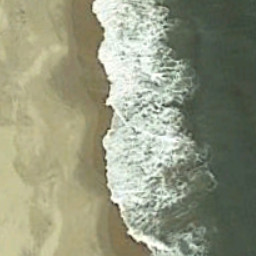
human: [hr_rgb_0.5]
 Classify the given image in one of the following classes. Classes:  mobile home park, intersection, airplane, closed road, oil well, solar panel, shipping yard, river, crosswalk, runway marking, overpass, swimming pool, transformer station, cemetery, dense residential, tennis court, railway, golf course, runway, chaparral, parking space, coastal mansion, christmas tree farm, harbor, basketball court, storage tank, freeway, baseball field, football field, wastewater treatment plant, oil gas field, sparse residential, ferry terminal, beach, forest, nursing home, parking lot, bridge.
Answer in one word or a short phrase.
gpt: beach